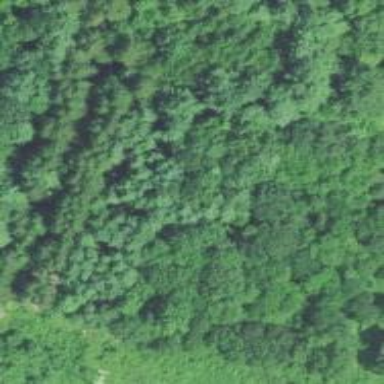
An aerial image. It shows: Woodland with needle-leaved trees.